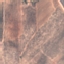
Land use / land cover: PermanentCrop